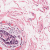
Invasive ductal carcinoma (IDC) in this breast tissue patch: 0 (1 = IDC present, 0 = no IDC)